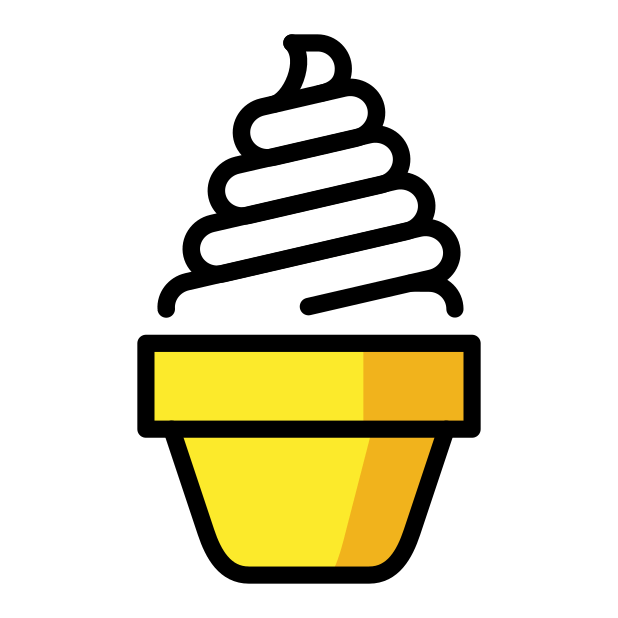
Emoji: 🍦
Name: soft ice cream
Unicode: 0x1f366